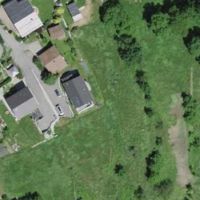
EUNIS habitat code: 55
Species observed at this site:
Chelidonium majus